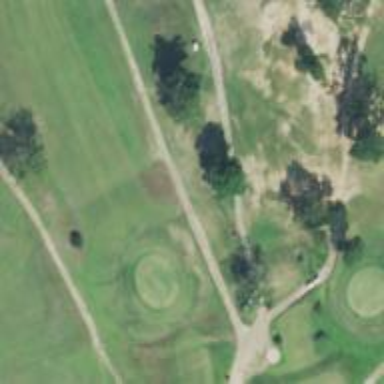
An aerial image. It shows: Path for both roads and golfers.